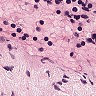
Metastatic tissue present: no